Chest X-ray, PA view. Patient: 53 years old, sex F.
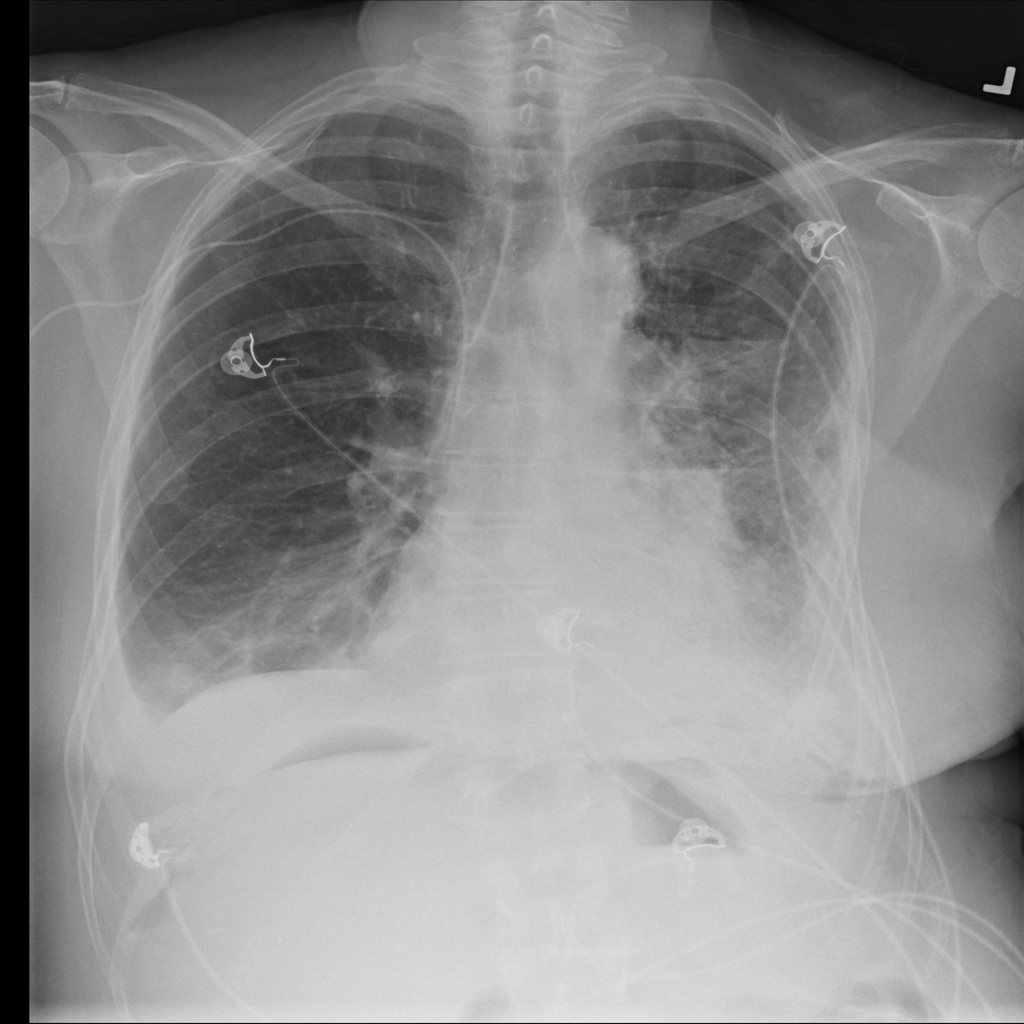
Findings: Atelectasis, Effusion, Emphysema